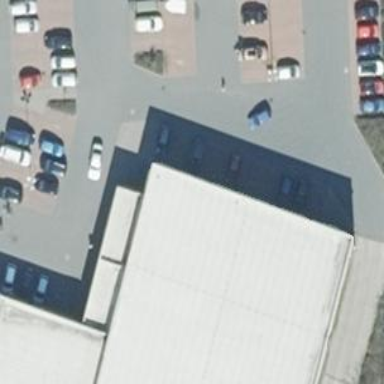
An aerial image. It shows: Parking aisle designated as service road.